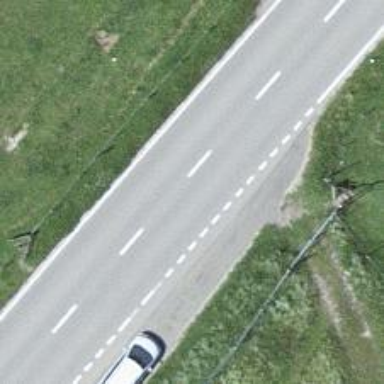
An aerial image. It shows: Tertiary road.